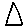
Label: triangle